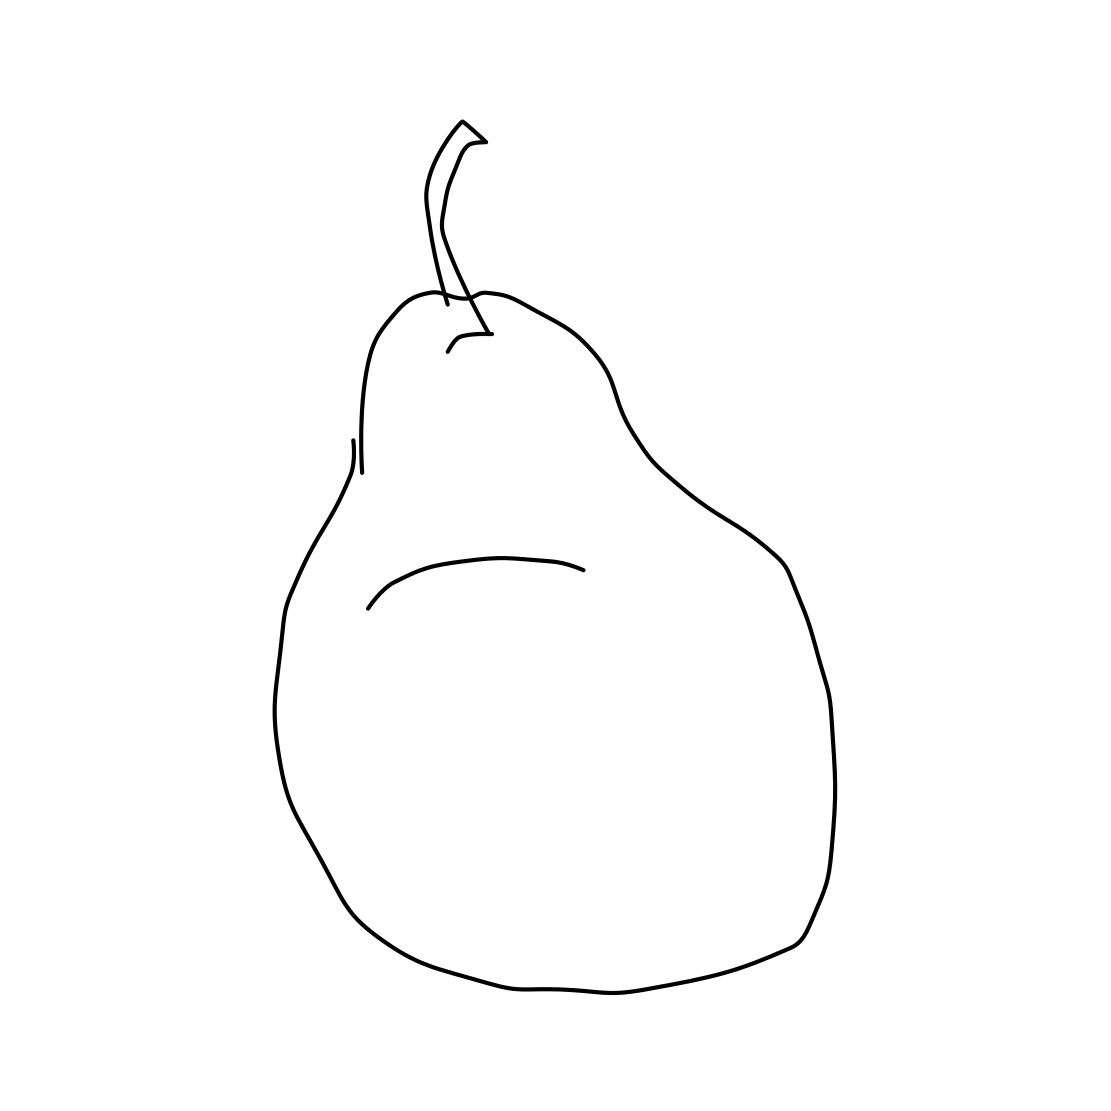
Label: pear